Question: I am trying to change the page setup for a XLSX file with PHPExcel.
But whenever i change the papersize, it results in a USER defined size with the wrong width and height.
This is what i do:
'''
$sheet->getPageSetup()->setPaperSize(PHPExcel_Worksheet_PageSetup::PAPERSIZE_A3);
$sheet->getPageSetup()->setOrientation(PHPExcel_Worksheet_PageSetup::ORIENTATION_LANDSCAPE);
'''
In the XLS file, it works correct.
But in the XLSX file not.
I already searched on google and on the forum but i could not find anything about it.
Am i doing something wrong?
I am testing in Libre Office (i also checked it on excel but it has the same problem)
The result of a XLSX file:

Let me know if you need more information.
Thanks in advance!
It was a libreOffice bug.
The problem for libre office is that it want a attribute for the printer settings. If it is not defined, it will automatically takes the printer settings.
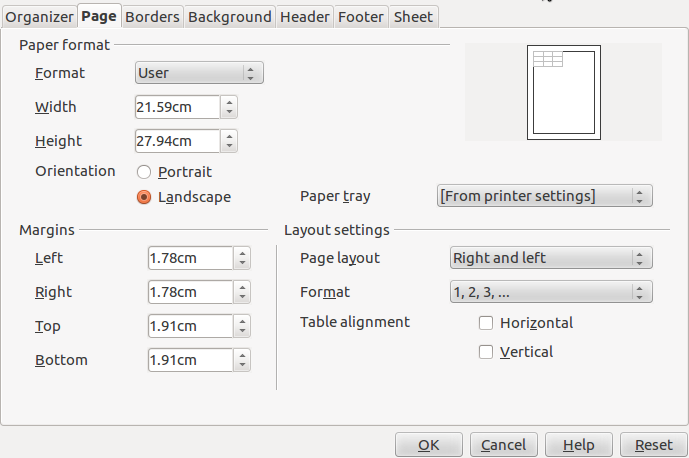
Answer: It was a libreOffice bug. The problem for libre office is that it want a attribute for the printer settings. If it is not defined, it will automatically takes the printer settings.